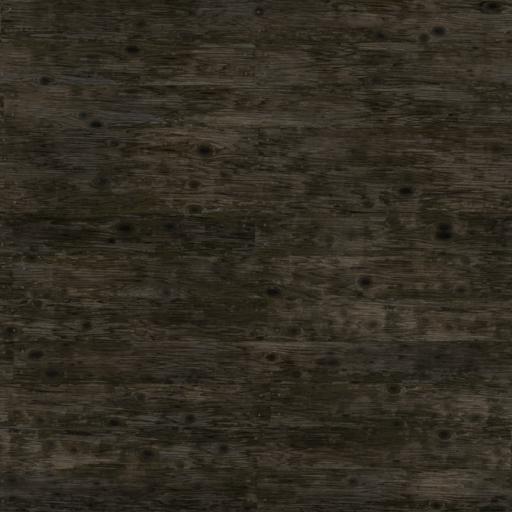
Tags: planks